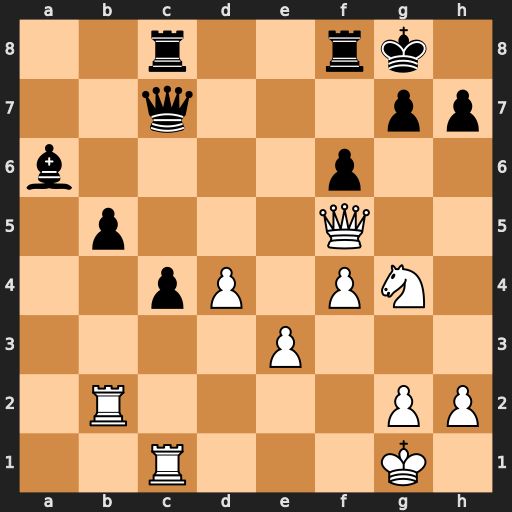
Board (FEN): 2r2rk1/2q3pp/b4p2/1p3Q2/2pP1PN1/4P3/1R4PP/2R3K1
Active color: w
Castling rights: -
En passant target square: -
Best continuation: Qe6+ Kh8 Qxa6 Ra8 Qe6